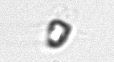
Label: Pyramimonas